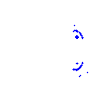
Particle: kaon